Question: I have create (I am using Visual Studio 2012) winform that have this proprities:
- - -
In right side of put vScrollBar (that have height: 599px, which is exactly the size in my fixed form). Now I whant that my form height would be heigher then 667px, and with help of scrollbar, you scroll to bottom of form. Let me put it in picture:

Now I whant to create If you scroll with scroll bar textboxs and etc. moves down, so you can see textboxes that are at the moment hidden (they are down of form).
So far I do not have any code.
Is there any tutorial that could help me. Realy thanks for help.
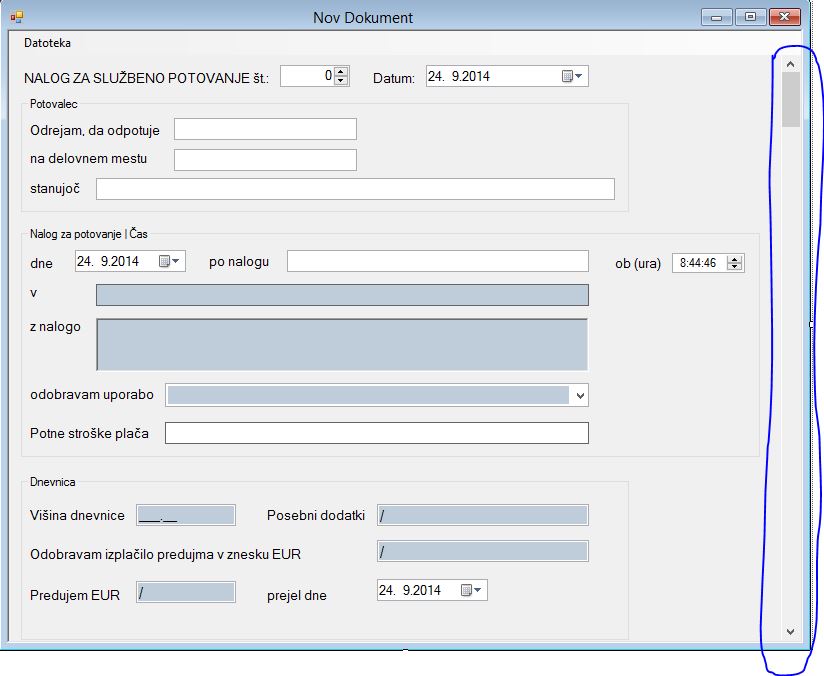
Answer: You can add a 'FlowLayoutPanel' and set the these properties to that:
'''
flowLayoutPanel1.FlowDirection = System.Windows.Forms.FlowDirection.TopDown;
flowLayoutPanel1.WrapContents = false;
flowLayoutPanel1.Dock = System.Windows.Forms.DockStyle.Fill;
flowLayoutPanel1.AutoScroll = true;
'''
and you can see the scroll, you can use the 'Panel's and design your application.
---
Or completely different, You can set the 'this.AutoSize = true;' and drag one control to outer of form(big and small the size) and then, you can see the scrollBar of form.